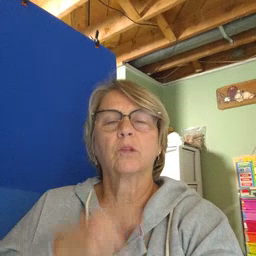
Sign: lion